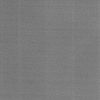
Atmospheric dust classification: dusty